RGB frame:
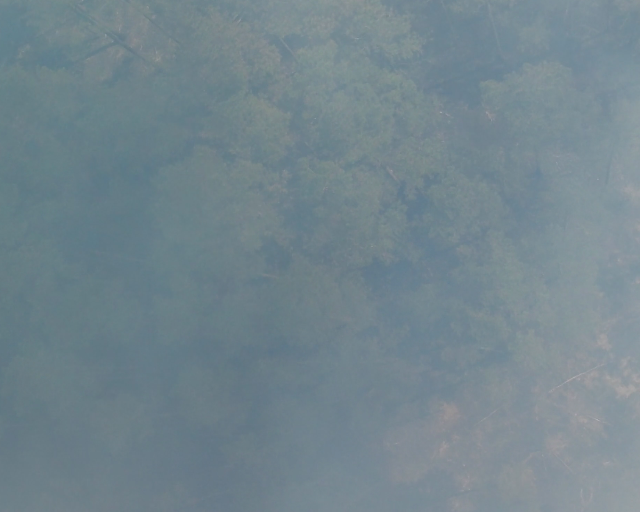
Thermal frame:
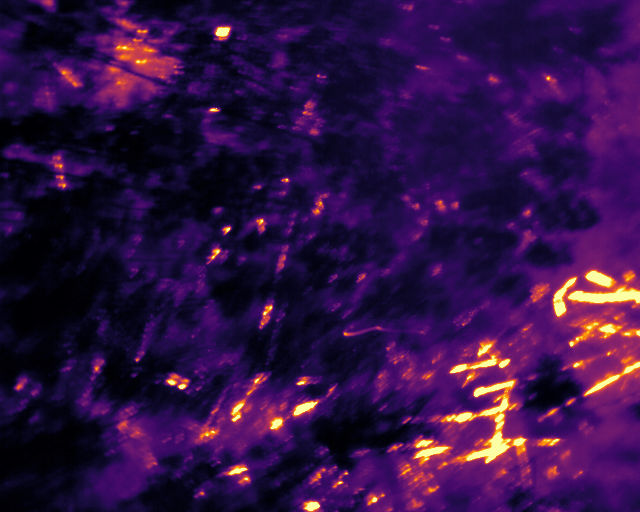
Captured: 2026-02-27 02:40:47
Pixels at or above 80 °C: 2951 (fraction of frame: 0.009006)